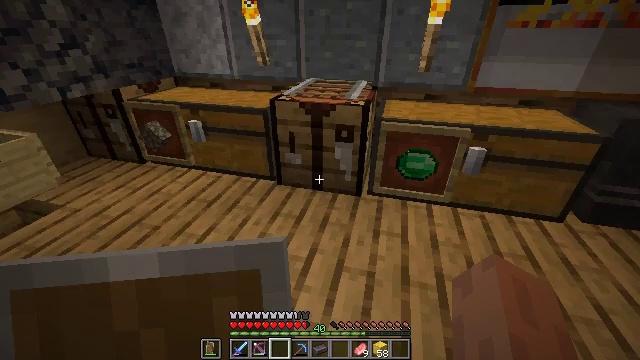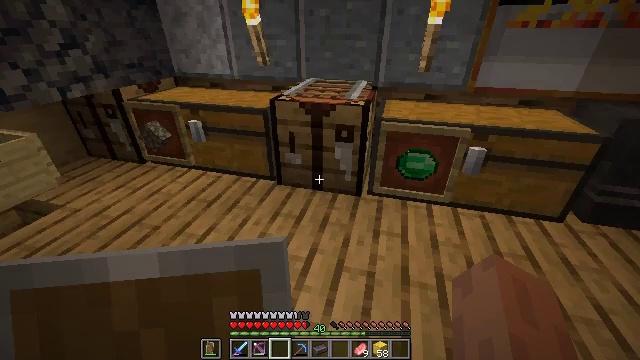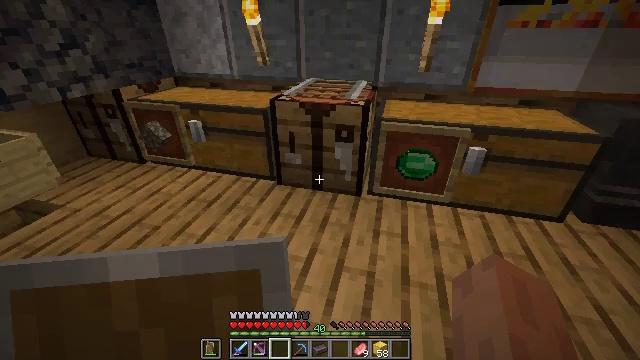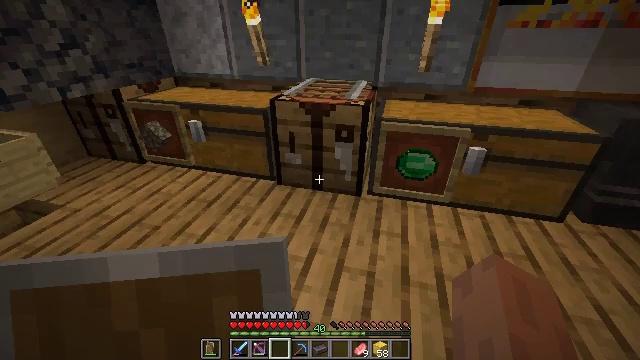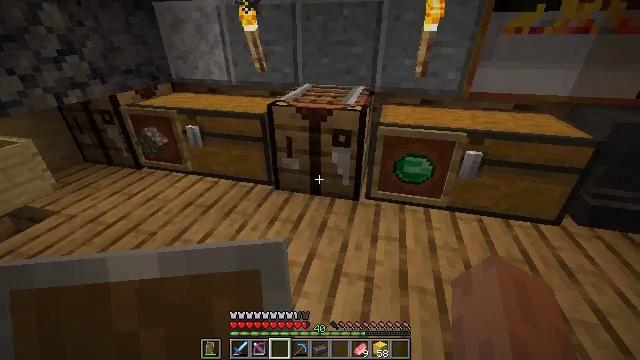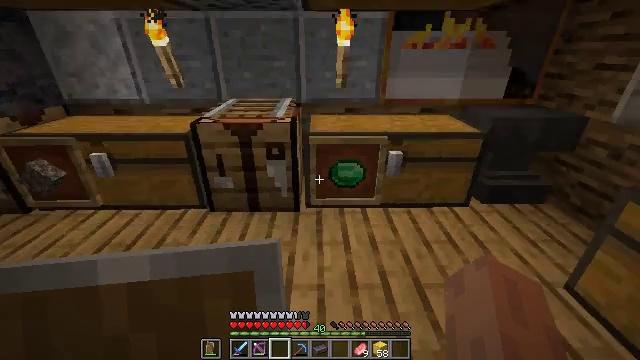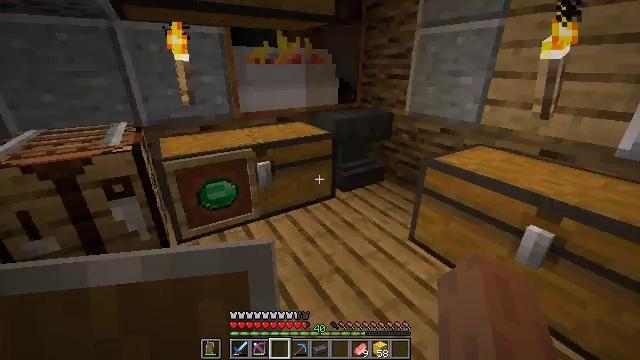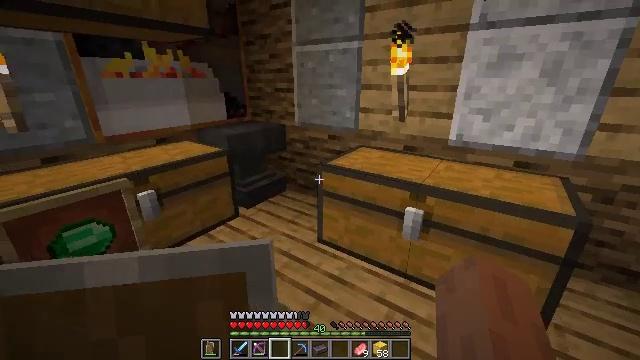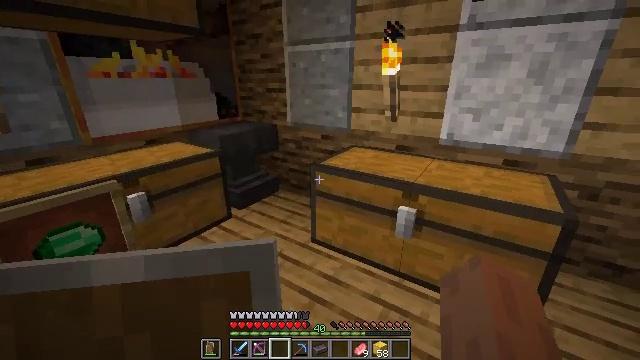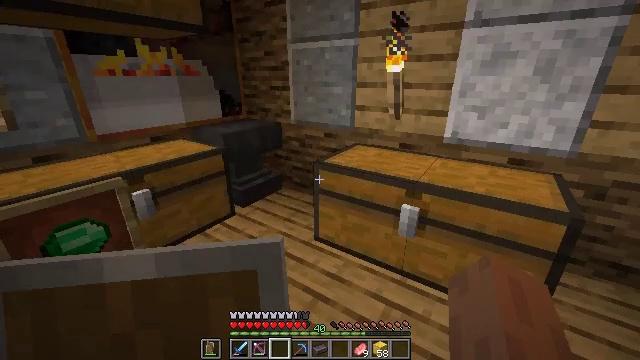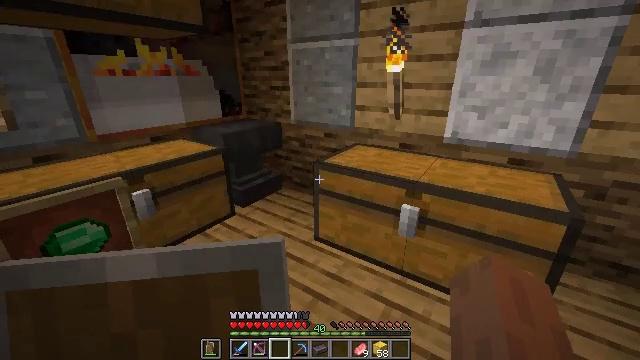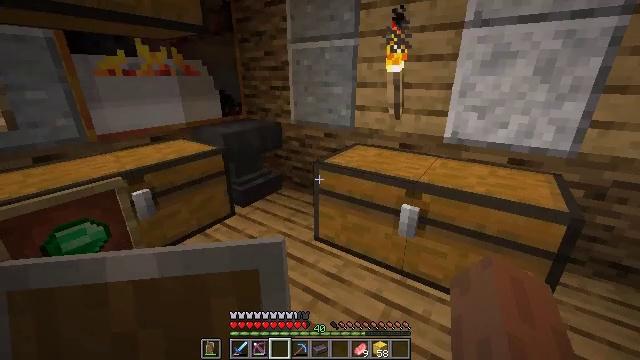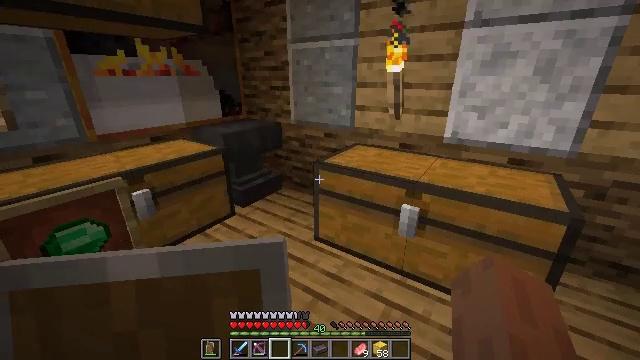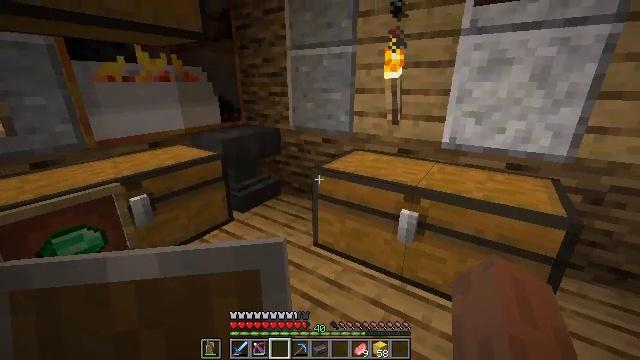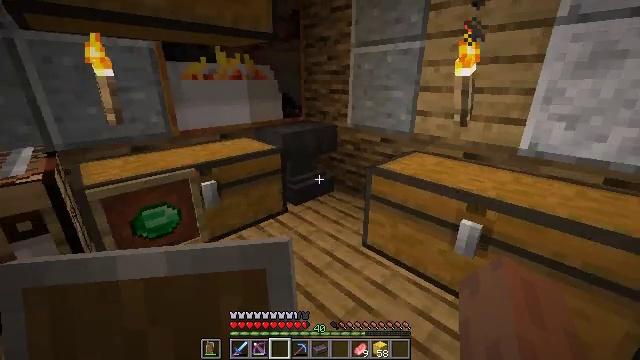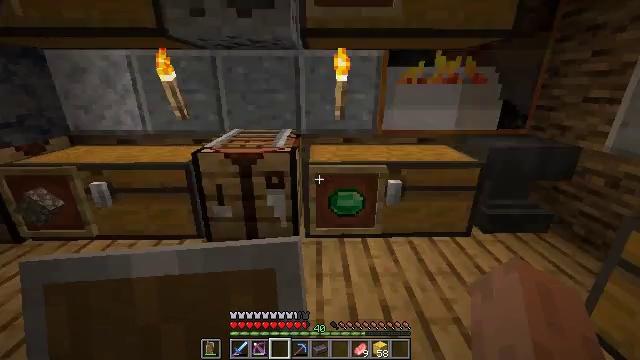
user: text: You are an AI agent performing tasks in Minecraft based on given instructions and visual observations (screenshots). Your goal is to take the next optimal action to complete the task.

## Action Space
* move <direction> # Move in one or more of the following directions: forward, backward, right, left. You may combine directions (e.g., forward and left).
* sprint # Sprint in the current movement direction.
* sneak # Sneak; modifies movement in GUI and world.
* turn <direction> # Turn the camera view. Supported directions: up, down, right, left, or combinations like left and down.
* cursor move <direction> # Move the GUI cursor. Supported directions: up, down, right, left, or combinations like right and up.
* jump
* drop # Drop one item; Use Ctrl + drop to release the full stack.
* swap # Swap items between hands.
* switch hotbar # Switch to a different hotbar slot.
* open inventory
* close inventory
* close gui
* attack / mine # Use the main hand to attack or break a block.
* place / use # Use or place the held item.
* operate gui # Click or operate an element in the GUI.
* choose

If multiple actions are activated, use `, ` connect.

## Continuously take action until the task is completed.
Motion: motion action
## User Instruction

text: Use a crafting table to create a diamond.
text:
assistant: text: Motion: no_op
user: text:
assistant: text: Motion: no_op
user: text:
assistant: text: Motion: no_op
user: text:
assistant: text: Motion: turn up
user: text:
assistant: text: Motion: turn right and up
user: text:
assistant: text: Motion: turn right and up
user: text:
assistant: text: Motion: turn right and up
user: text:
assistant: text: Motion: turn right
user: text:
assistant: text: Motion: no_op
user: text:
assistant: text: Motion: no_op
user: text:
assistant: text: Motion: no_op
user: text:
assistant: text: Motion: no_op
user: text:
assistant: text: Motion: turn up
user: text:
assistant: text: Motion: turn left
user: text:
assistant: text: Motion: turn left
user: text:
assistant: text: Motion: turn left and up
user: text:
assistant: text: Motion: turn left and up
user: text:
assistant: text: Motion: no_op
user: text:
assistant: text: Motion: no_op
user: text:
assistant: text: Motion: no_op
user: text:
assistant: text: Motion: no_op
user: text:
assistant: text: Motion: no_op
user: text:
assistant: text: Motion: move left
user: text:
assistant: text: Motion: move left
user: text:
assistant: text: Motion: move left
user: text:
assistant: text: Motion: move left
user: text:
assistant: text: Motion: no_op
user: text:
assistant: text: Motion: turn left
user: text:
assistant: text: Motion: turn left and up
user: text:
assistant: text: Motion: turn left and up